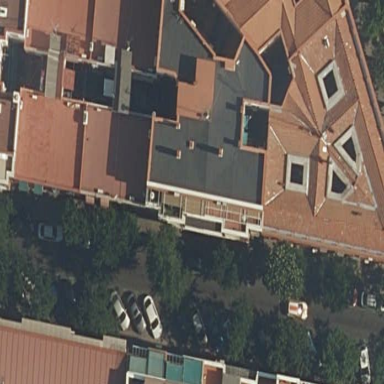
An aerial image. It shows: Image showing building with apartments.